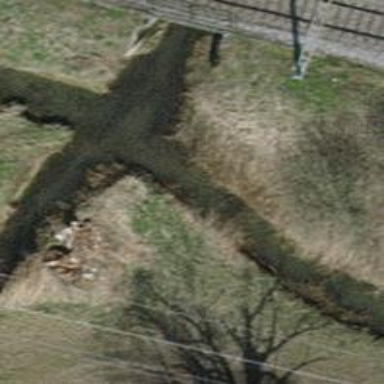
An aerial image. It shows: Drain waterway.